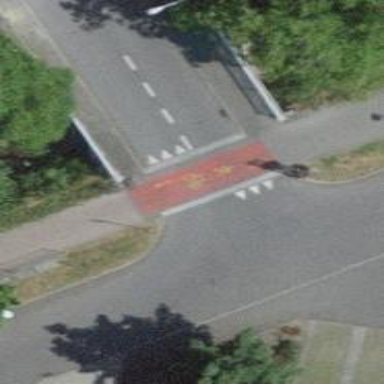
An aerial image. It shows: Marked crossing on the road.